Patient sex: F
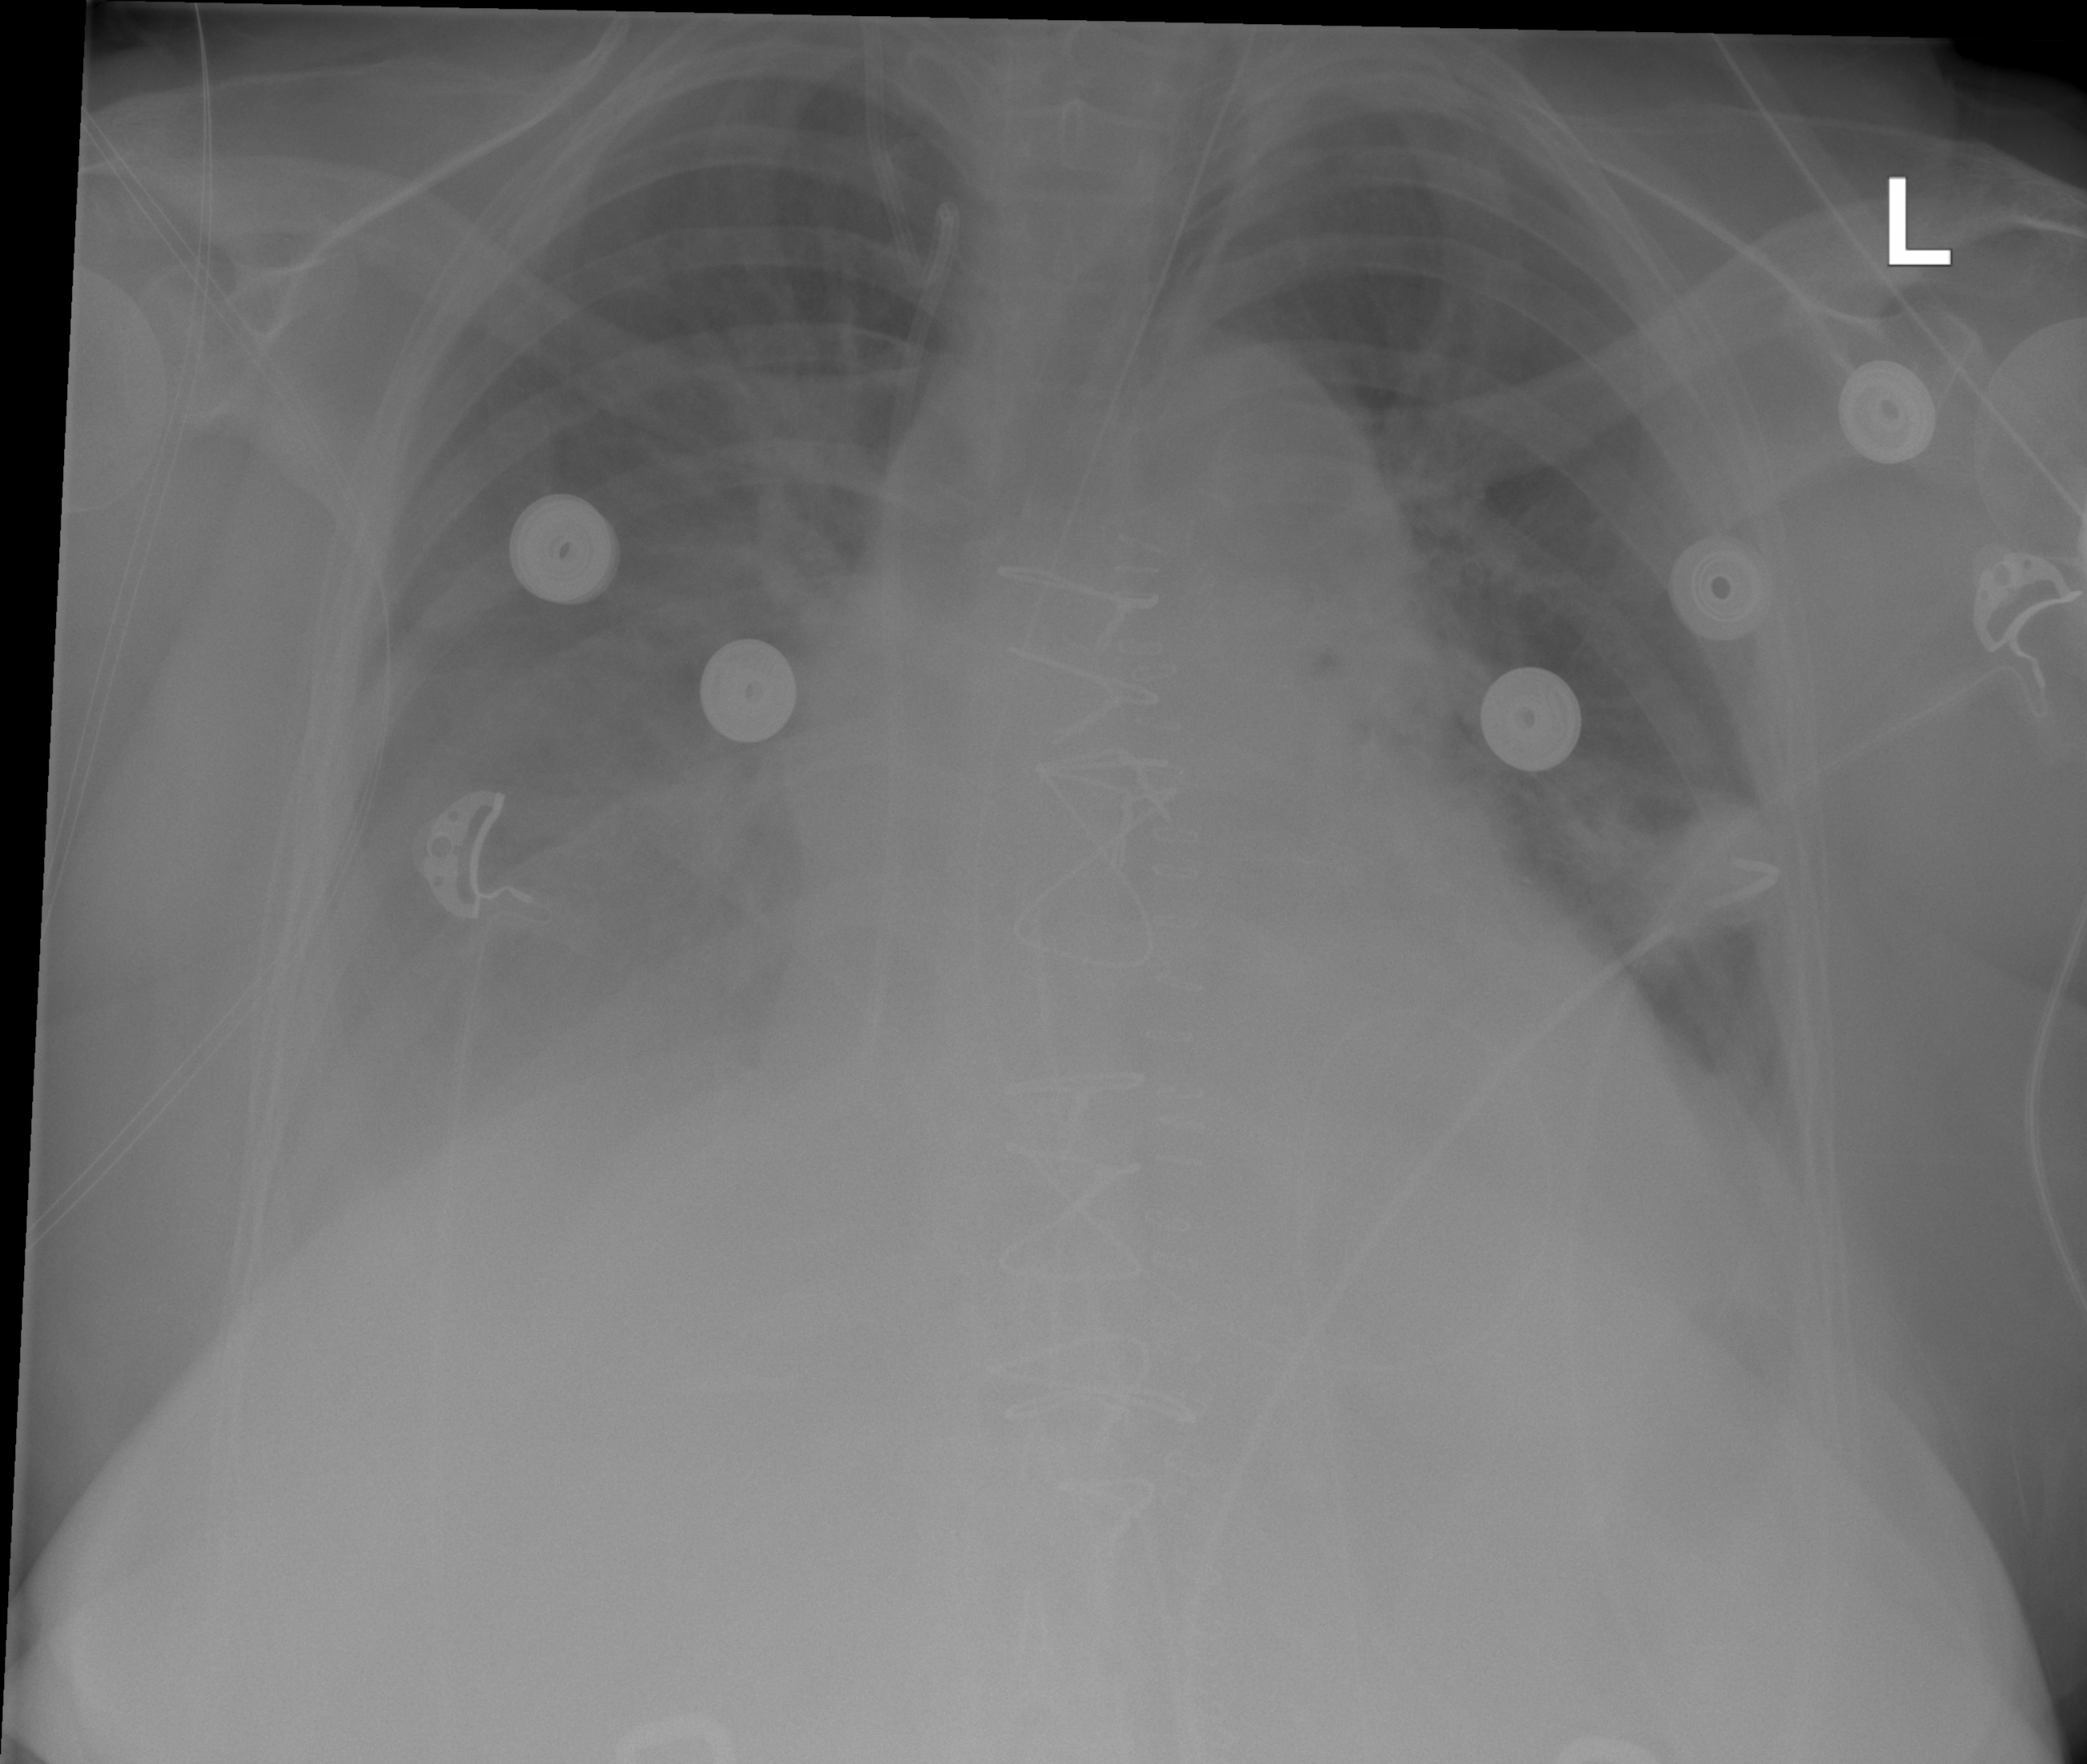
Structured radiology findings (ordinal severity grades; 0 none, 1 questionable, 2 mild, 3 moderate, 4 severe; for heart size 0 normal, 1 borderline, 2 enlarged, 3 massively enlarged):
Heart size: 2
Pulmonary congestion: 2
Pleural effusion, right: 2
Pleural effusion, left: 1
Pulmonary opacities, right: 0
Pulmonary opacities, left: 0
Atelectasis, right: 2
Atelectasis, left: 2